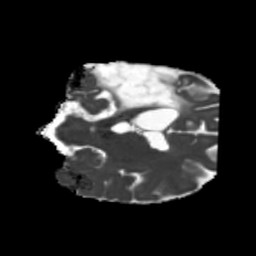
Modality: MD
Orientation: coronal
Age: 40
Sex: male
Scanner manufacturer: siemens
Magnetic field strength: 3 T
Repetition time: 5.25 s
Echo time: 0.08 s